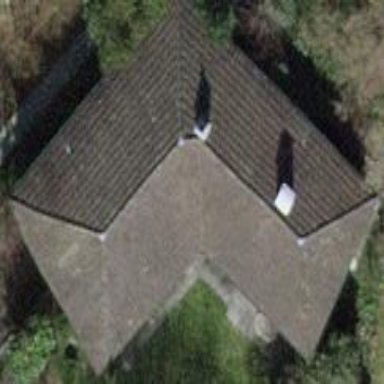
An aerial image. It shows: Building with tile roof.